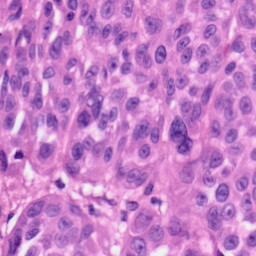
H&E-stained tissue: Skin